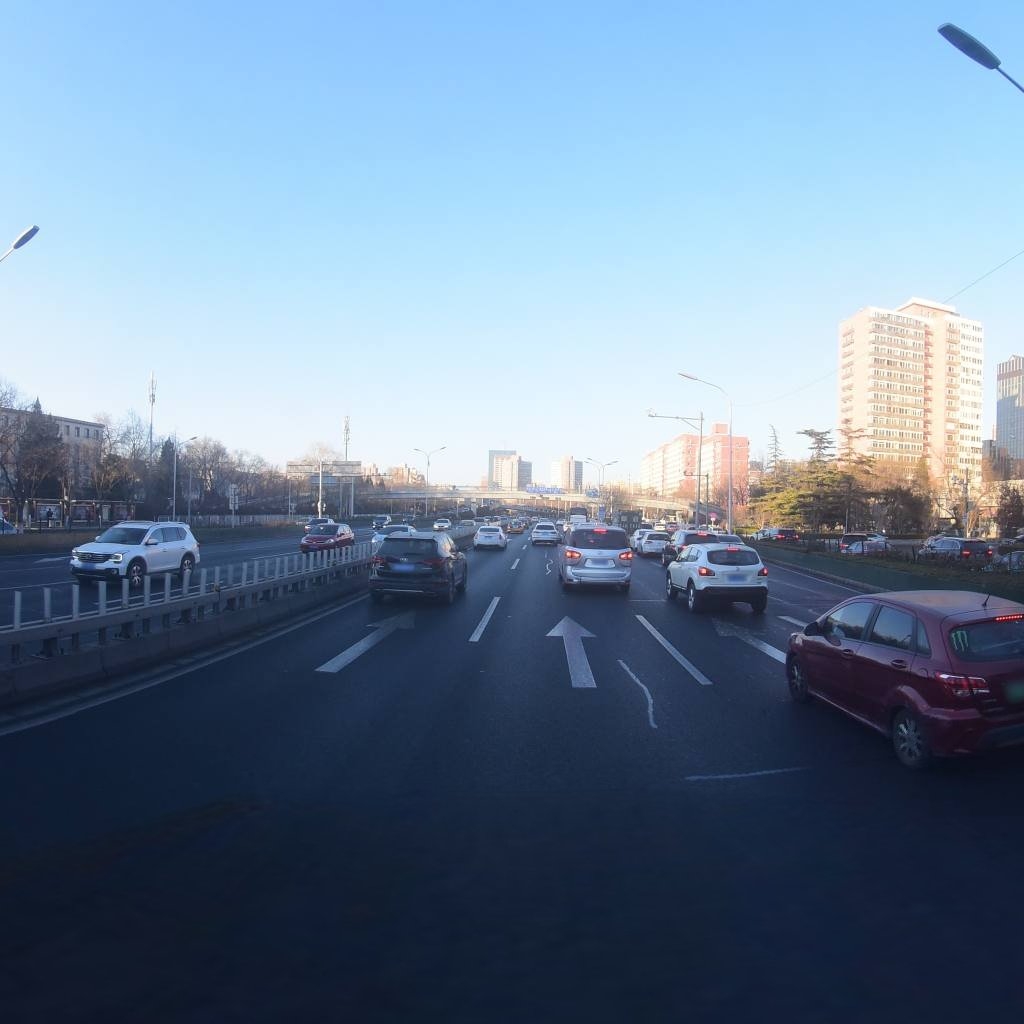
Region: Dongcheng
Road damage annotations: transverse patch, transverse patch, longitudinal patch, longitudinal patch